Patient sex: M
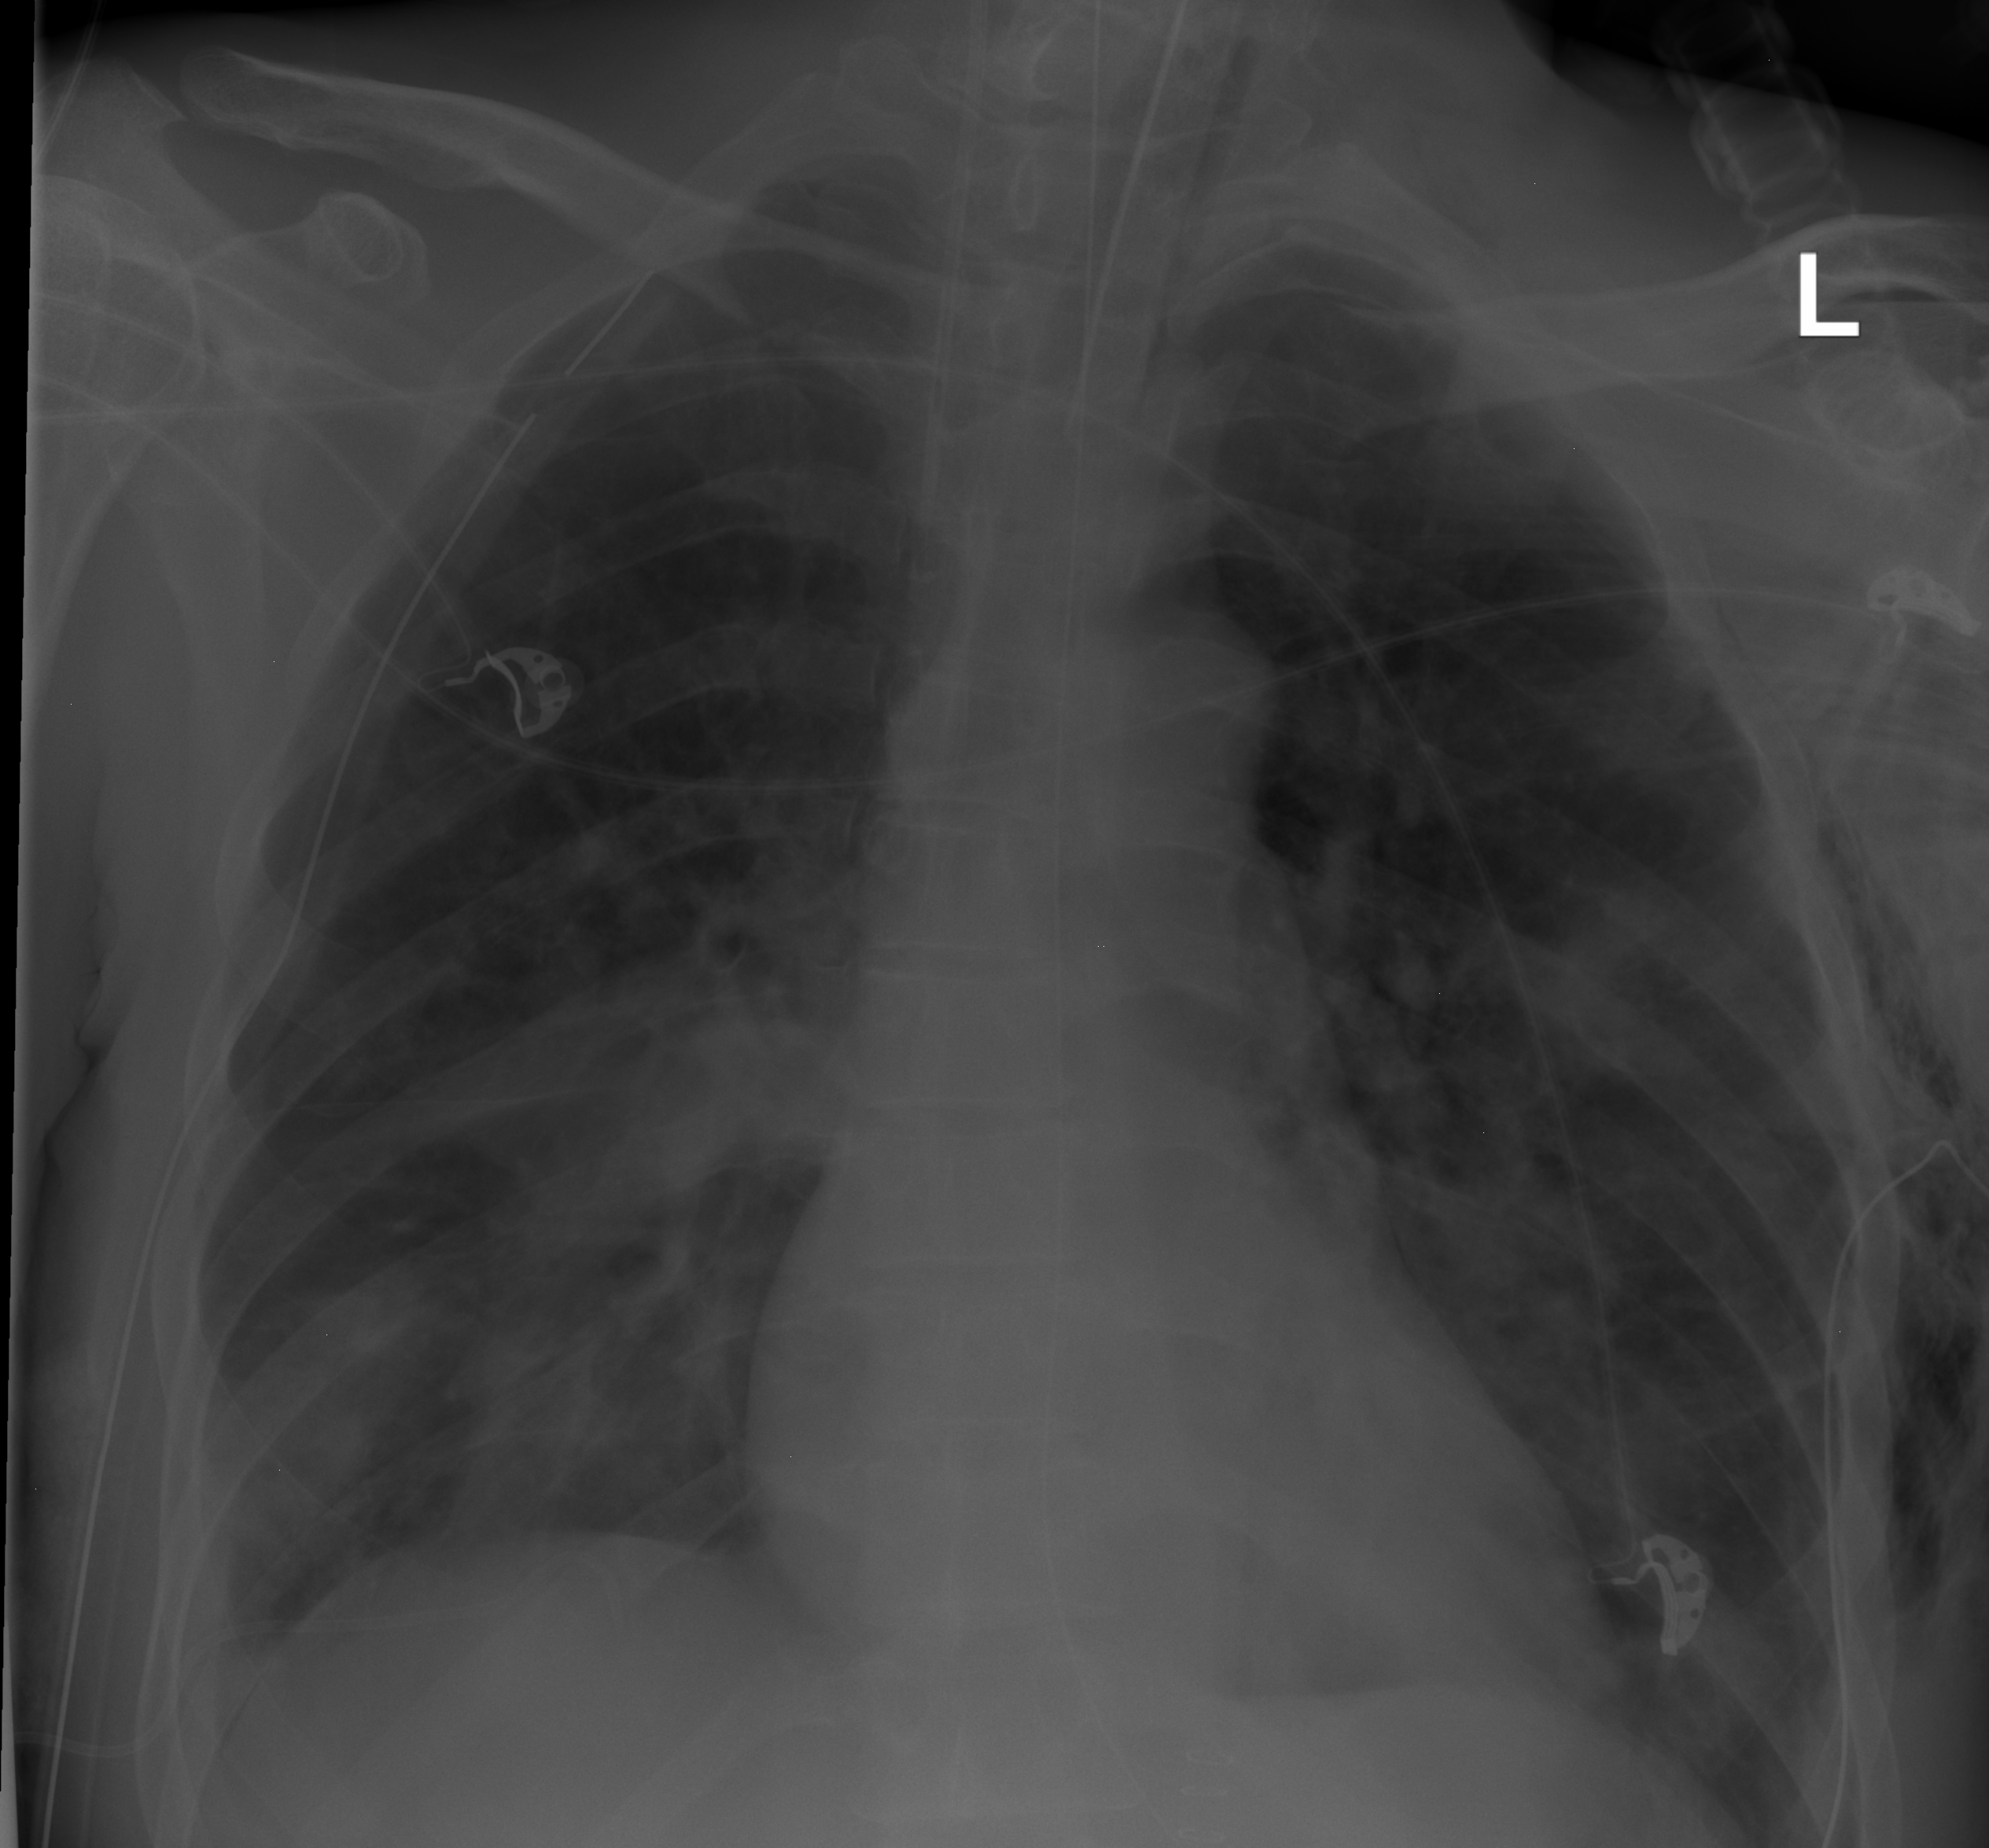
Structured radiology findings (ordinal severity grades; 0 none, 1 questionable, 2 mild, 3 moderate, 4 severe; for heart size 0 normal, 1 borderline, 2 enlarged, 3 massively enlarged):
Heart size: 0
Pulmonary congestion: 1
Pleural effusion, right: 1
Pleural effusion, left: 2
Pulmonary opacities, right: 0
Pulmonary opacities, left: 2
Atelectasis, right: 3
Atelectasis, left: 2